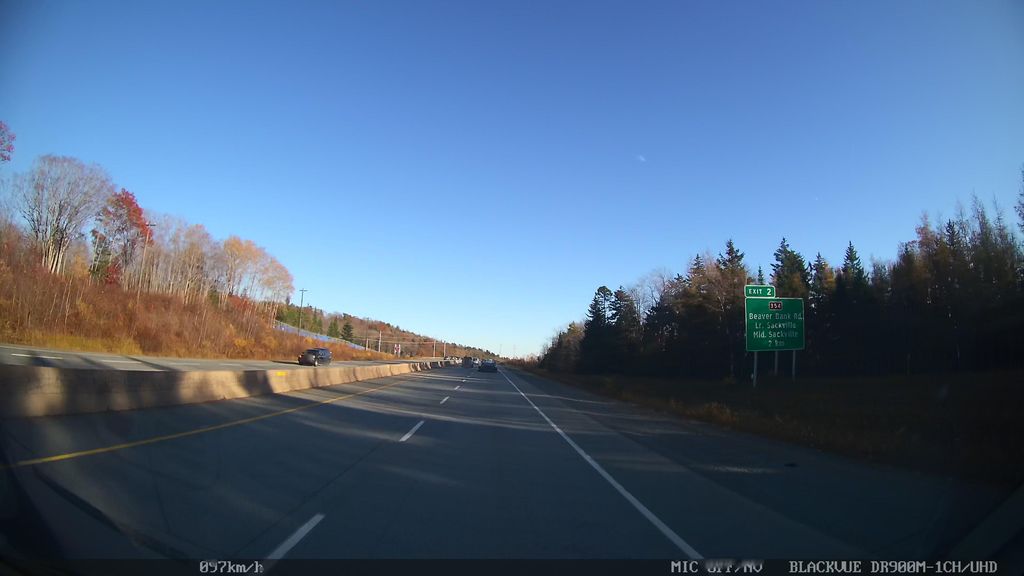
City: halifax